九年级 · 度量几何学
(8 分) 如图, 四边形 $A B C D$ 内接于 $\odot O, A C$ 为 $\odot O$ 的直径, $\angle A D B=\angle C D B$.

(1)试判断 $\triangle A B C$ 的形状, 并给出证明;

(2)若 $A B=\sqrt{2}, A D=1$, 求 $C D$ 的长度.

（第 19 题）

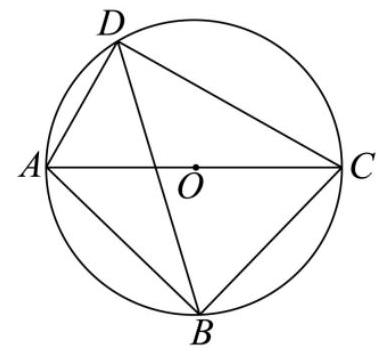
答案:  (1) $\triangle A B C$ 是等腰直角三角形; 证明见解析;

(2) $\sqrt{3}$;

解析: (1) 根据圆周角定理可得 $\angle A B C=90^{\circ}$, 由 $\angle A D B=\angle C D B$ 根据等弧对等角可得 $\angle A C B=\angle C A B$, 即可证明;

(2) Rt $\triangle A B C$ 中由勾股定理可得 $A C$, Rt $\triangle A D C$ 中由勾股定理求得 $C D$ 即可;

【详解】(1) 证明: $\because A C$ 是圆的直径, 则 $\angle A B C=\angle A D C=90^{\circ}$,

$\because \angle A D B=\angle C D B, \angle A D B=\angle A C B, \angle C D B=\angle C A B$,

$\therefore \angle A C B=\angle C A B$,

$\therefore \triangle A B C$ 是等腰直角三角形;

(2) 解: $\because \triangle A B C$ 是等腰直角三角形,

$\therefore B C=A B=\sqrt{2}$,

$\therefore A C=\sqrt{A B^{2}+B C^{2}}=2$,

Rt $\triangle A D C$ 中, $\angle A D C=90^{\circ}, A D=1$, 则 $C D=\sqrt{A C^{2}-A D^{2}}=\sqrt{3}$,

$\therefore C D=\sqrt{3}$.

【点睛】本题考查了圆周角定理, 等腰直角三角形的判定和性质, 勾股定理等知识; 掌握等弧对等角是解题关键.